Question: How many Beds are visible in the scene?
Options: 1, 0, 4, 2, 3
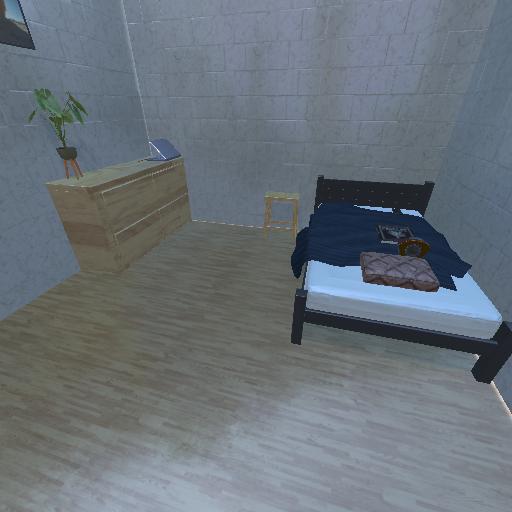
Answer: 1